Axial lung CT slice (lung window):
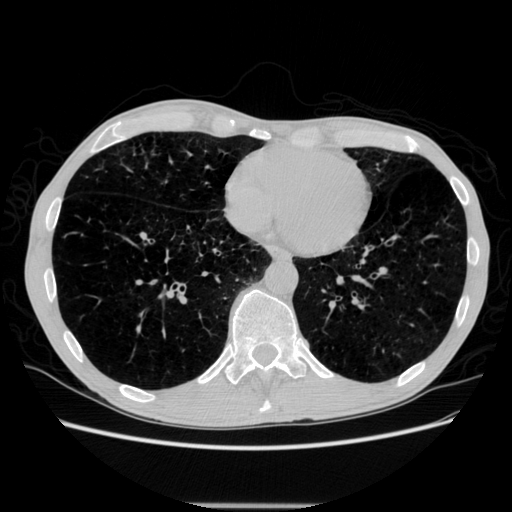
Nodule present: no